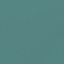
Land use / land cover: SeaLake